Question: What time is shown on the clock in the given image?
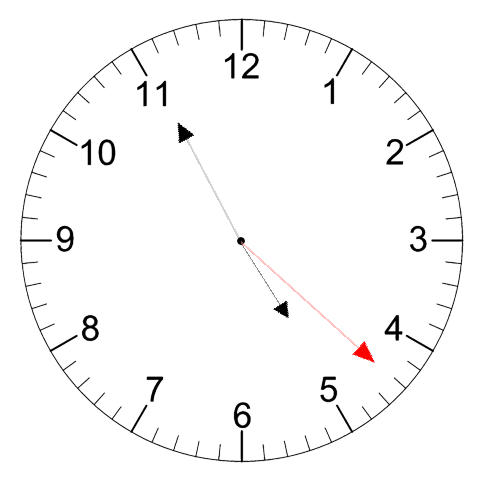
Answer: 04:55:22